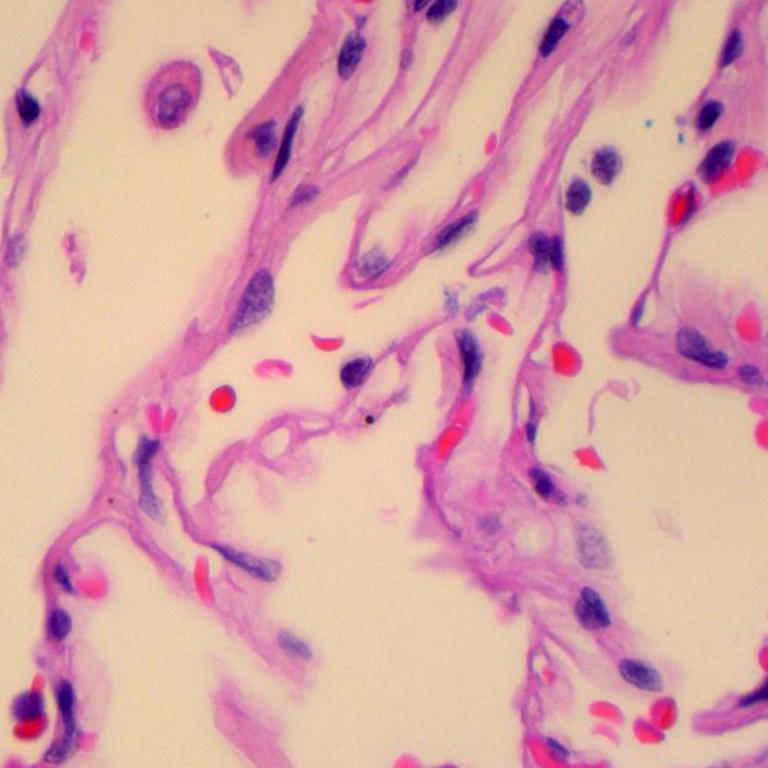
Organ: lung
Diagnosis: benign